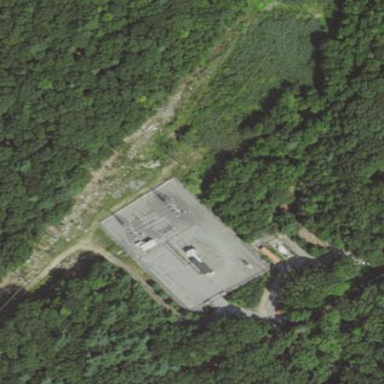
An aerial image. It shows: Outdoor distribution substation.